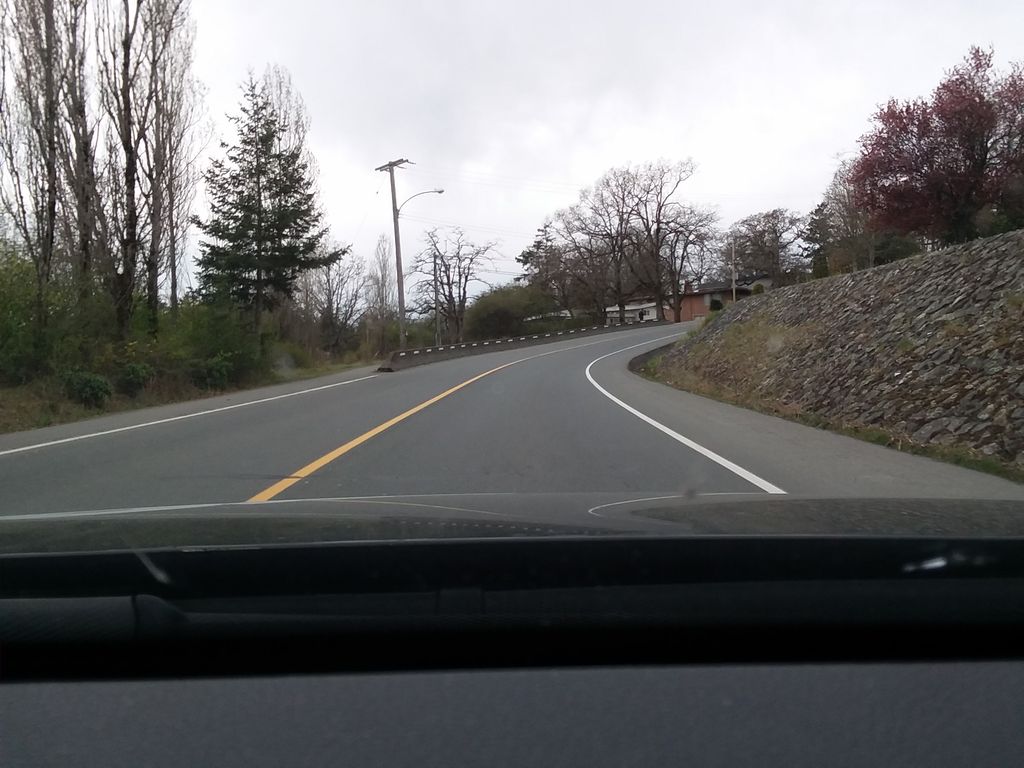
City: victoria